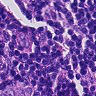
Metastatic tissue present: yes